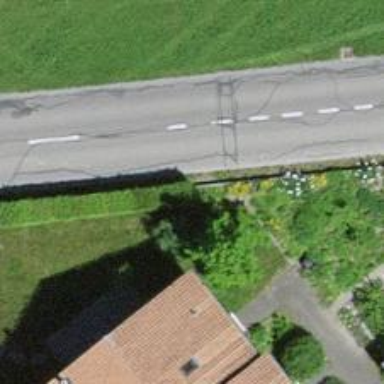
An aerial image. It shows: Hedge barrier.